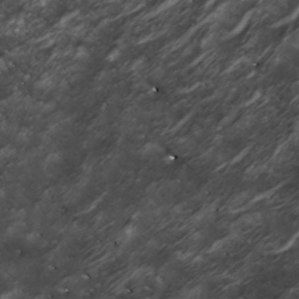
Label: non_frost